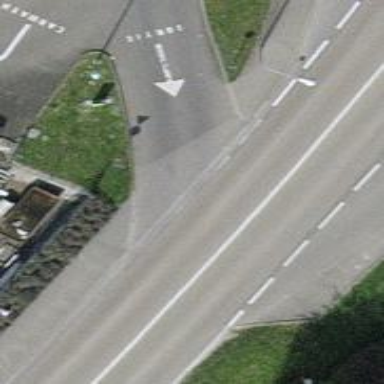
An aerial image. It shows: Road with sidewalk available for pedestrians.